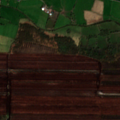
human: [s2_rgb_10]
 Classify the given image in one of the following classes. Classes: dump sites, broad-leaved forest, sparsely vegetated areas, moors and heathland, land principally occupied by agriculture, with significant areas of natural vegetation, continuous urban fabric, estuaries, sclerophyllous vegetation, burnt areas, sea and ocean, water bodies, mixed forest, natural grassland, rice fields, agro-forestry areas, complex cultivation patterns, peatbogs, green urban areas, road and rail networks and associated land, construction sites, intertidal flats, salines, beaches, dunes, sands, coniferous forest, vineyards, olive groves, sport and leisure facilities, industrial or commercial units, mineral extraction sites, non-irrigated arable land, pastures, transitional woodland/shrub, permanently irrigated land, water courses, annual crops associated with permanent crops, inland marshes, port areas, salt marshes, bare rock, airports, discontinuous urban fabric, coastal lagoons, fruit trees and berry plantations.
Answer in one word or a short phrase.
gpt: pastures, transitional woodland/shrub, peatbogs